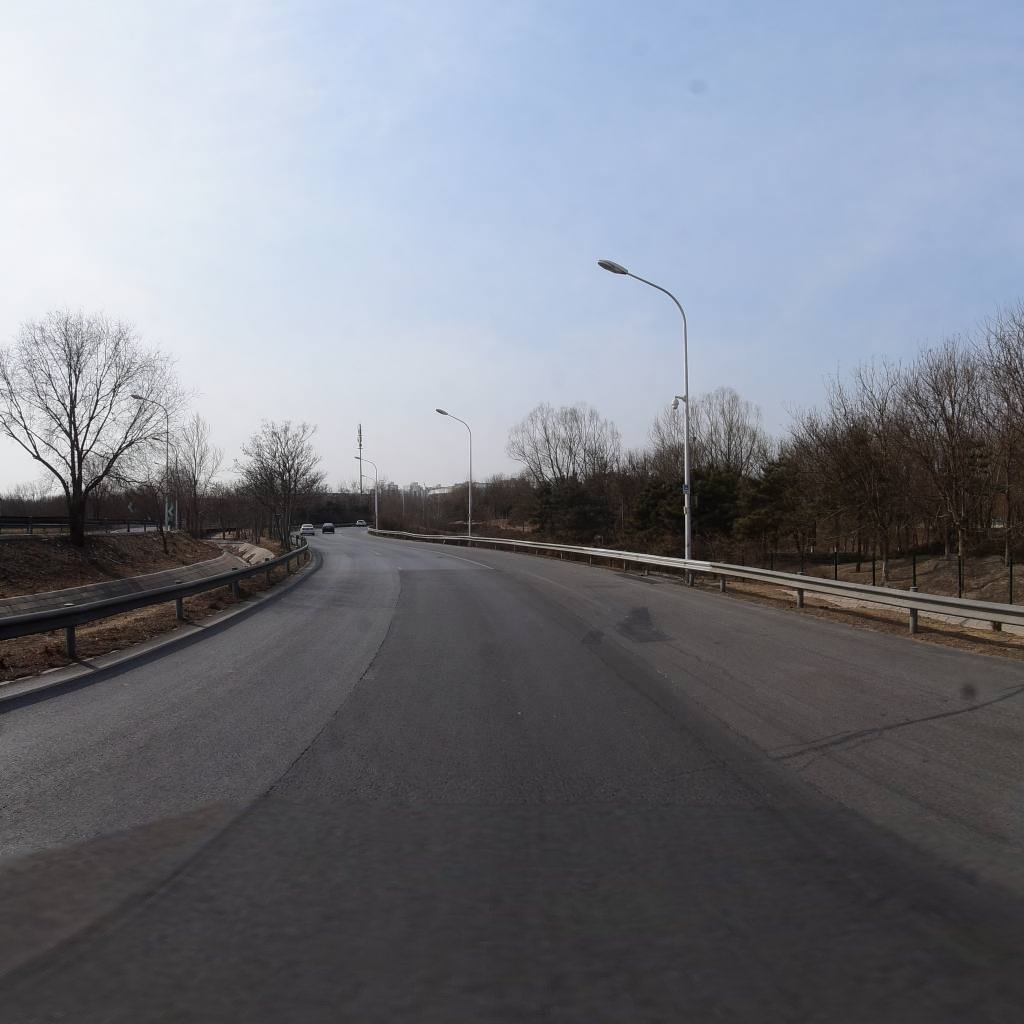
Region: Chaoyang
Road damage annotations: longitudinal crack, transverse patch